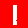
Digit: 1